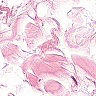
Metastatic tissue present: no